Question: I'm trying to check if the user has internet connection, and part of the process involves invoking 'withUnsafePointer'. In Swift 1.x, I was able to use:
'''
var zeroAddress = sockaddr_in(sin_len: 0, sin_family: 0, sin_port: 0, sin_addr: in_addr(s_addr: 0), sin_zero: (0, 0, 0, 0, 0, 0, 0, 0))
zeroAddress.sin_len = UInt8(sizeofValue(zeroAddress))
zeroAddress.sin_family = sa_family_t(AF_INET)
let defaultRouteReachability = withUnsafePointer(&zeroAddress){
SCNetworkReachabilityCreateWithAddress(nil, UnsafePointer($0)).takeRetainedValue()
}
'''
But now with Swift 2, I'm getting an error saying
> Cannot invoke 'withUnsafePointer' with an argument list of type '(inout sockaddr_in, (_) -> _)'
I looked Xcode's usage, which is:

So I tried using
'''
withUnsafePointer(&zeroAddress) {(pointer: UnsafePointer<sockaddr_in>) -> sockaddr_in in
SCNetworkReachabilityCreateWithAddress(nil, pointer).takeRetainedValue()
}
'''
as well as
'''
withUnsafePointer(&zeroAddress) {(pointer: UnsafePointer<sockaddr_in>) -> AnyObject in
SCNetworkReachabilityCreateWithAddress(nil, pointer).takeRetainedValue()
}
'''
And they both give a 'cannot invoke...' compile-time error. What is the correct way to use 'withUnsafePointer' in Swift 2.x?
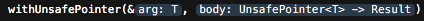
Answer: The error message is misleading, the problem is that
'SCNetworkReachabilityCreateWithAddress()' does not return an
unmanaged object anymore, so you must not call
'takeRetainedValue()':
'''
var zeroAddress = sockaddr_in()
zeroAddress.sin_len = UInt8(sizeofValue(zeroAddress))
zeroAddress.sin_family = sa_family_t(AF_INET)
let defaultRouteReachability = withUnsafePointer(&zeroAddress) {
SCNetworkReachabilityCreateWithAddress(nil, UnsafePointer($0))
}
'''
Note also the simplified creation of C structs like 'struct sockaddr_in' which was
introduced with Swift 1.2 (if I remember correctly).